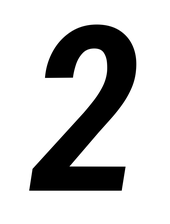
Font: Roboto-Italic_Condensed_SemiBold_Italic